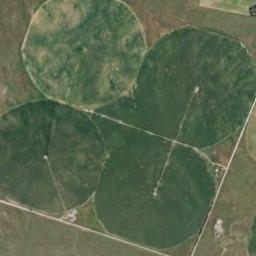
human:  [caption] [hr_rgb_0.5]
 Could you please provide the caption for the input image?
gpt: Four green circle farmland are in the light green land .

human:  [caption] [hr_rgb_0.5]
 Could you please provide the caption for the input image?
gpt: Four neatly arranged circular green fields .

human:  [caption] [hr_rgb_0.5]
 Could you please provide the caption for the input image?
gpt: There are four round fields .

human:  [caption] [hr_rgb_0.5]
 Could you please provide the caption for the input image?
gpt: Four dark green circular farmlands are neatly arranged on the ground .

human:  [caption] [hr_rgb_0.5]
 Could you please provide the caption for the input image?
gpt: There are four green circular farmlands of the same size next to each other .